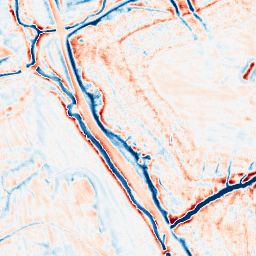
Category: edge_preserving
Decomposition family: bilateral
Decomposition parameters: d: 15
sigma_color: 25
sigma_space: 50
Upsampling method: fft_zeropad
Upsampling parameters: scale: 2
Upsampling scale: 2